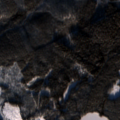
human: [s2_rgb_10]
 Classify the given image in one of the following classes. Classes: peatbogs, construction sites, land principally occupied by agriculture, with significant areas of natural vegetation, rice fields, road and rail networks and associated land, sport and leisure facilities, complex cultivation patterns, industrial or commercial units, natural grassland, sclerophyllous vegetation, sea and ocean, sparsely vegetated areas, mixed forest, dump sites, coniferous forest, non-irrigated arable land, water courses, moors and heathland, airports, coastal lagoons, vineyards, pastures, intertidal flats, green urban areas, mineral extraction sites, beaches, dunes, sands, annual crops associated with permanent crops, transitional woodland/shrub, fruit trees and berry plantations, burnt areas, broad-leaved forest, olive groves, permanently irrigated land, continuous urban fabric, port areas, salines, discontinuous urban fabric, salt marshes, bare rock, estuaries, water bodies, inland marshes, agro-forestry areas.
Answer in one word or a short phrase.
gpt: coniferous forest, mixed forest